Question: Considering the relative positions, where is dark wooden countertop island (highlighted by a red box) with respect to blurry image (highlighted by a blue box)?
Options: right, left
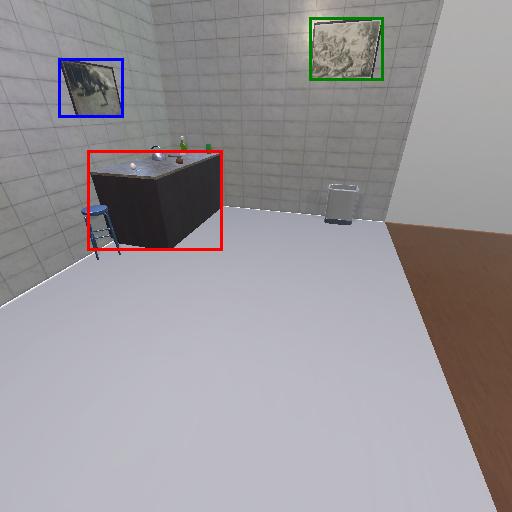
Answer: right